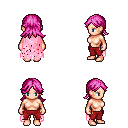
a pixel art fantasy rpg character, female body template, human, light skin, pink tattered cape, red pants, pink loose hair, four views (front, back, left, right), 2x2 character sprite sheet, small pixel art, hard edges, no anti-aliasing